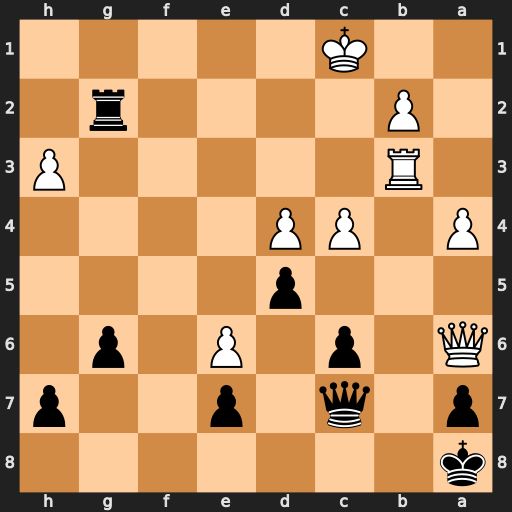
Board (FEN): k7/p1q1p2p/Q1p1P1p1/3p4/P1PP4/1R5P/1P4r1/2K5
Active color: b
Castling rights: -
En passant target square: -
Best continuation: Rg1+ Kc2 Qh2+ Kc3 Rc1+